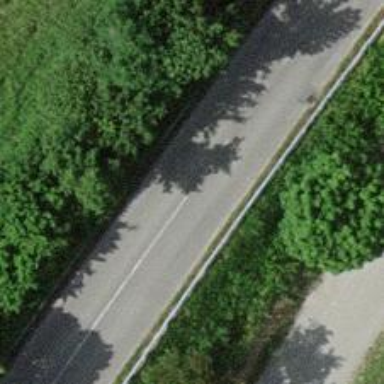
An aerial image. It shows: Tertiary road with asphalt surface and embankment.